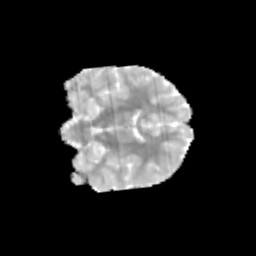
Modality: MD
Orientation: coronal
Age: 9
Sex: male
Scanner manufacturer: siemens
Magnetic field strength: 3 T
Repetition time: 3.8 s
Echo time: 0.07 s